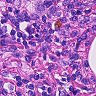
Metastatic tissue present: no